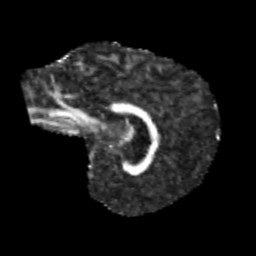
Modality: FA
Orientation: sagittal
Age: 13
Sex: male
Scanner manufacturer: siemens
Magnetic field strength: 3 T
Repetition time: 3.8 s
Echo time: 0.07 s